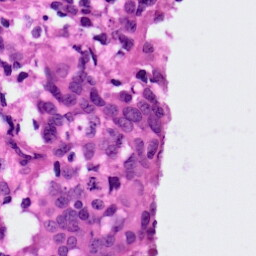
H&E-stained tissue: Ovarian